Question: I am having an issue with Google API's Combo Chart control in IE8. I can't seem to get the fonts correct for the chart.
This is my function that draws the chart: (all fonts explicitly called out here, I've also attempted to only set it on the iframe property (that is only used in IE8))
'''
function drawChart() {
var options = {
fontName: 'Arial',
slantedText: false,
titleTextStyle: { fontName: 'Arial', slantedText: false },
title: 'PLMs for Period',
tooltip: { textStyle: { fontName: 'Arial', italic: false, fontSize: 24} },
vAxis: { title: '# of PLM's', titleTextStyle: { fontName: 'Arial', slantedText: false, fontSize: '24', bold: true} },
hAxis: { title: 'Plant Location', titleTextStyle: { fontName: 'Arial', slantedText: false, fontSize: '24', bold: true} },
seriesType: "bars",
series: { 5: { type: "line"} },
backgroundColor: '#F2F2F2',
titleTextStyle: { fontSize: '28' }
};
var arrayTable = google.visualization.arrayToDataTable(chartData);
var chart = new google.visualization.ComboChart(document.getElementById('chart-container'));
chart.draw(arrayTable, options);
}
'''
Here is the relevant HTML Code:
'''
<div id="report-container">
<h3 id="period-information"></h3>
<div id="report-content">
<h3 id="InProgressStart-header"></h3>
<div class="accordion-content" id="InProgressStart-content">
</div>
<h3 id="Launched-header"></h3>
<div class="accordion-content" id="Launched-content">
</div>
<h3 id="Completed-header"></h3>
<div class="accordion-content" id="Completed-content">
</div>
<h3 id="InProgressEnd-header"></h3>
<div class="accordion-content" id="InProgressEnd-content">
</div>
<h3 id="Rejected-header"></h3>
<div class="accordion-content" id="Rejected-content">
</div>
</div>
<center><div id="chart-container" style="width: 100%; height: 500px;"></div></center>
</div>
'''
Here is an example of the data being passed in:
'''
[
["Plant Location", "In Progress at Start", "Launched", "Completed", "In Progress at End", "Fully Rejected"],
["Example 1", 17, 6, 8, 15, 1],
["Example 2", 19, 5, 8, 14, 2],
["Example 3", 12, 6, 3, 14, 1]
]
'''
Here are the styles that involve fonts:
'''
iframe
{
font-family: "Arial, sans-serif";
}
body {
color: #333;
font-size: 16px;
font-family: "Segoe UI", Verdana, Helvetica, Sans-Serif;
padding: 20px;
margin: 0 auto;
height: auto;
max-width: 1200px;
min-width: 500px;
background: #F2F2F2;
}
'''
Let me know if you need any more information. I've done a bit of research on my own and seen that IE is dependent on the OS's fonts, but it should still render 'Arial' correctly.

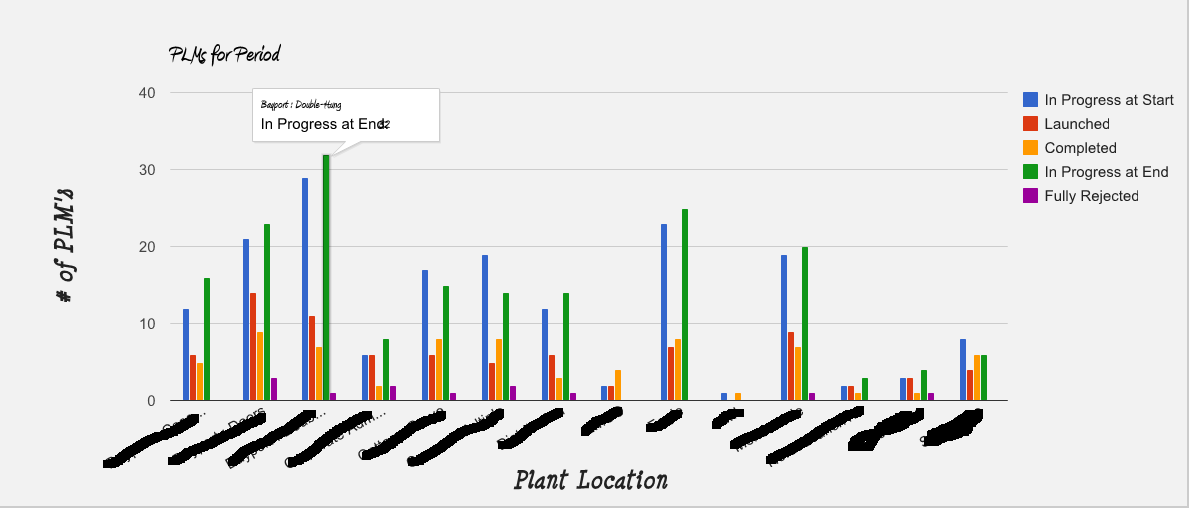
Answer: I found a workaround on Google Groups. When entering fontName's into Google API Visualization controls, enter the value wrapped in double quotes, and then single quotes. Like this: '"fontName"', this makes it render correctly in IE8. (Fix found here: <URL>
Google does know about this issue, but doesn't plan on fixing it. This is the response from Google: "We're sorry about it, but don't know what can be done. IE <= 8 doesn't support SVG, so VML is used. More over, VML support in IE is deteriorating, and fonts handling is particularly problematic. IE9 finally supports SVG and I think this works fine there, but we were unable to fix the issues for IE <= 8." (from: <URL>